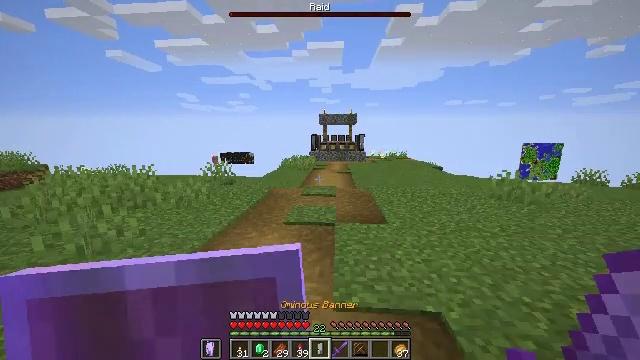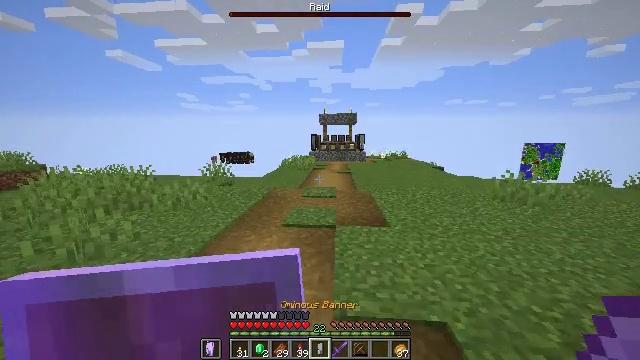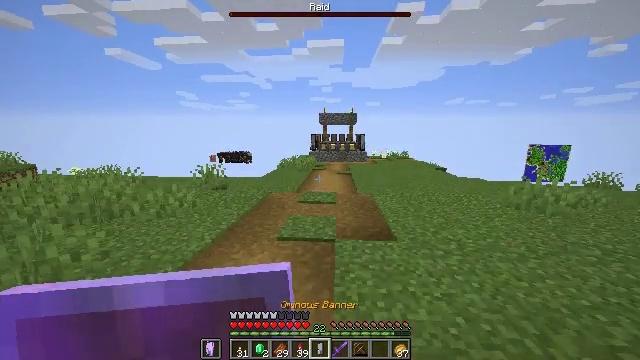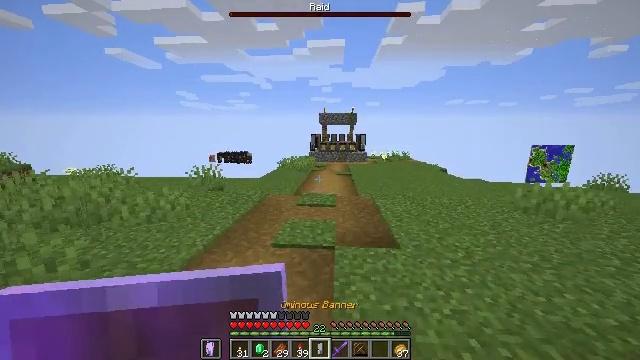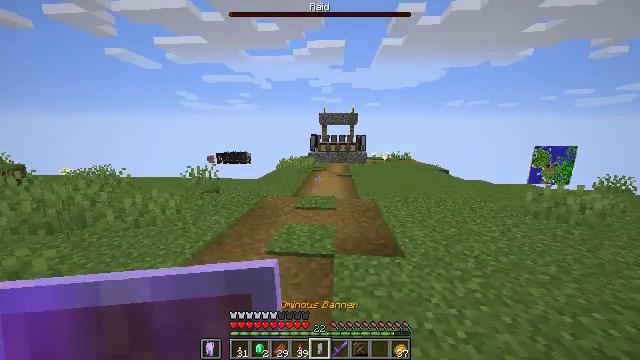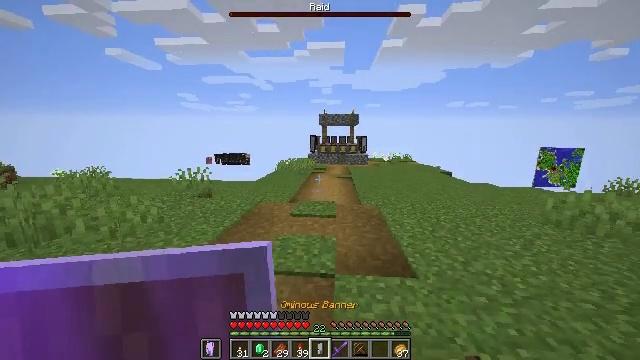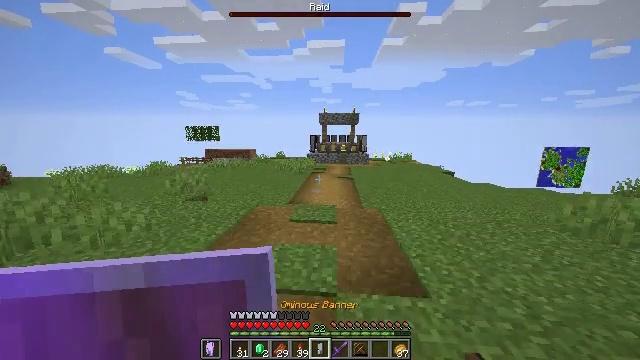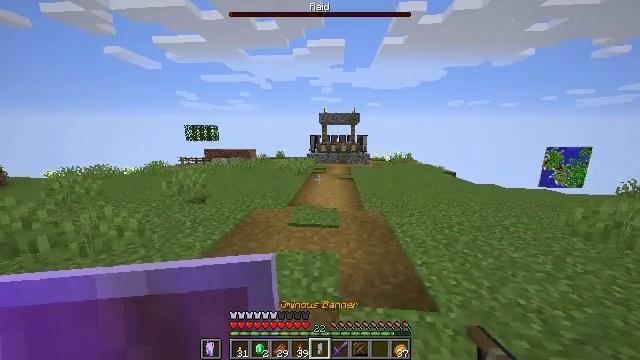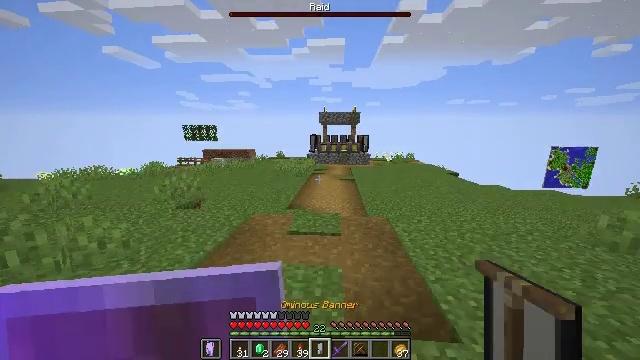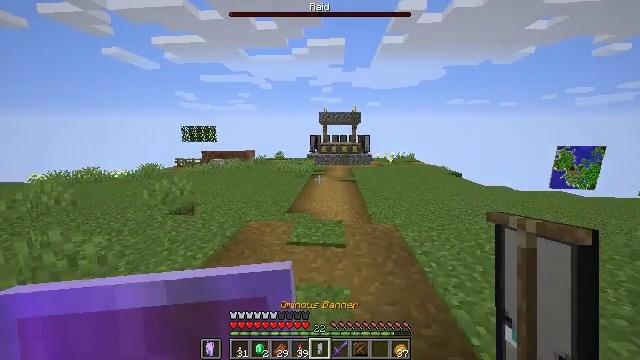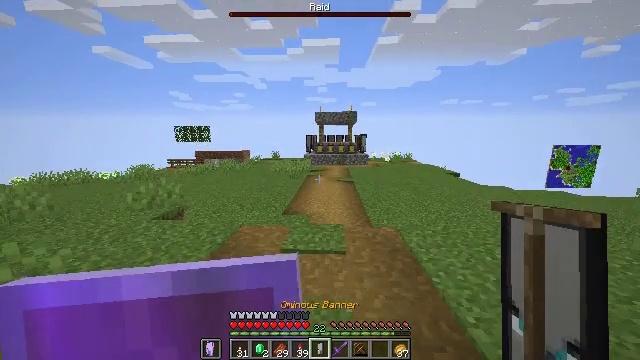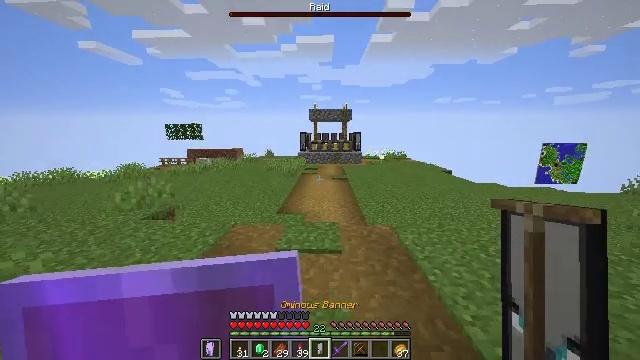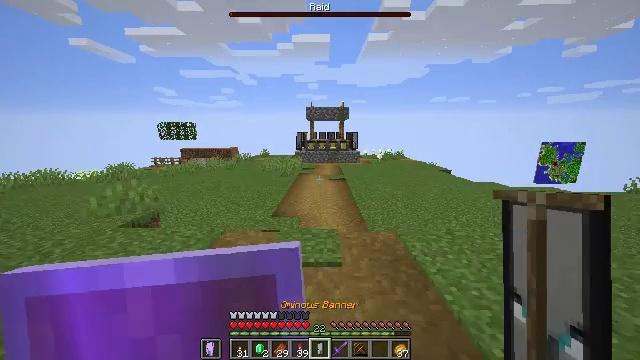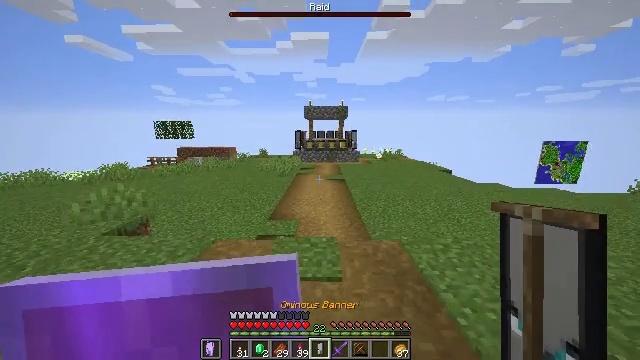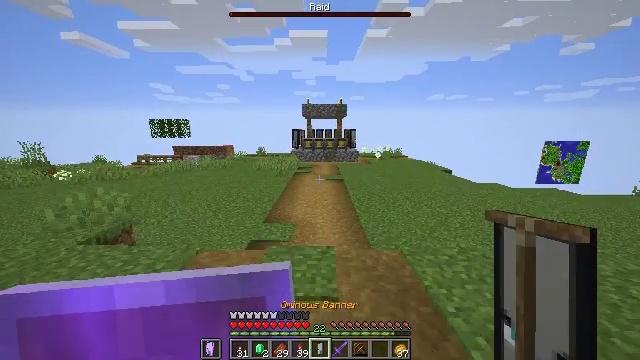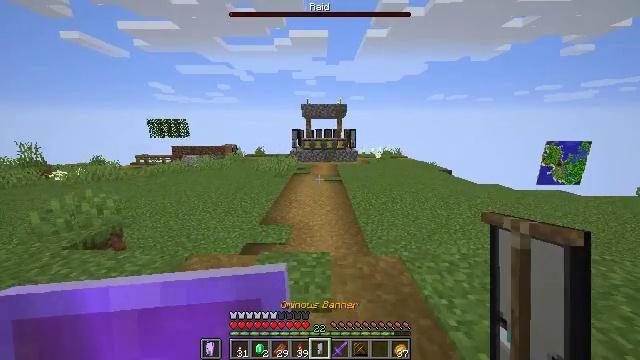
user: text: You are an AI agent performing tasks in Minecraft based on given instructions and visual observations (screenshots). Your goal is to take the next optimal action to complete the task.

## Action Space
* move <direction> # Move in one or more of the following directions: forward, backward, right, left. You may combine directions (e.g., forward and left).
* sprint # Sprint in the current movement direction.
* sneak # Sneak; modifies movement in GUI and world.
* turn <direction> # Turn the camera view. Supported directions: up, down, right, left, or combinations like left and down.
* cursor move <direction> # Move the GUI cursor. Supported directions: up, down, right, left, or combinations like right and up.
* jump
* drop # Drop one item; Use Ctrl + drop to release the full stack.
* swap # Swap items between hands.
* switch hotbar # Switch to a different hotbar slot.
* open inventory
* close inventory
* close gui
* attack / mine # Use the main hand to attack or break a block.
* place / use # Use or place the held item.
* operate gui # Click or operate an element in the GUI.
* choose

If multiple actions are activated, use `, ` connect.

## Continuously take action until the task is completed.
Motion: motion action
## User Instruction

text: Combat the sheep.
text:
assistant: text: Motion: move forward
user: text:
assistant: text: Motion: move forward
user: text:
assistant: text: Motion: move forward
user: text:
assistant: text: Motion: move forward
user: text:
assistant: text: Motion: move forward
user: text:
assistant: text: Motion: move forward
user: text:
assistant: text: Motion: move forward
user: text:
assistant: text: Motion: move forward
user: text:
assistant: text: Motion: move forward
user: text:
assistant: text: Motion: move forward, turn right
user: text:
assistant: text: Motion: move forward, turn right
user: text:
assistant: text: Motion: move forward
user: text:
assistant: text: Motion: move forward
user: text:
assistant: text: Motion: move forward and move right
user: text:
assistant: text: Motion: move forward and move right
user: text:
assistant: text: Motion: move forward and move right
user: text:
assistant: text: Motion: move forward
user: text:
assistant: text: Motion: move forward
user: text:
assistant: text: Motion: move forward
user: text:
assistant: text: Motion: move forward
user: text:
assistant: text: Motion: move forward
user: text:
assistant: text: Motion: move forward
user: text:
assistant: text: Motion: move forward
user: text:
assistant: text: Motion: move forward
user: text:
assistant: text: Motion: move forward
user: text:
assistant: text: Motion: move forward
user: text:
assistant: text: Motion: move forward
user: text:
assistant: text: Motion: move forward and move left
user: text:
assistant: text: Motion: move forward and move left
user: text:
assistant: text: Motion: move forward and move left